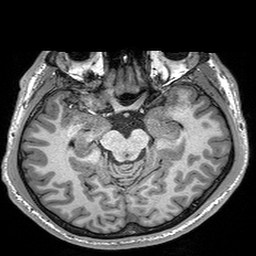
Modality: T1w
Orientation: coronal
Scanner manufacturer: siemens
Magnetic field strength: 3 T
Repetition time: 2.3 s
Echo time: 0.00298 s